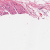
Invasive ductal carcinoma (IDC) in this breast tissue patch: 1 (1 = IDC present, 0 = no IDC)